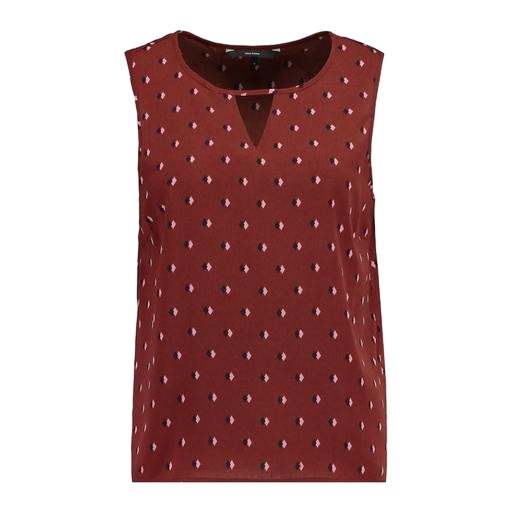
red sleeveless printed t-shirt, red printed tank, patterned sleeveless shirt, white background